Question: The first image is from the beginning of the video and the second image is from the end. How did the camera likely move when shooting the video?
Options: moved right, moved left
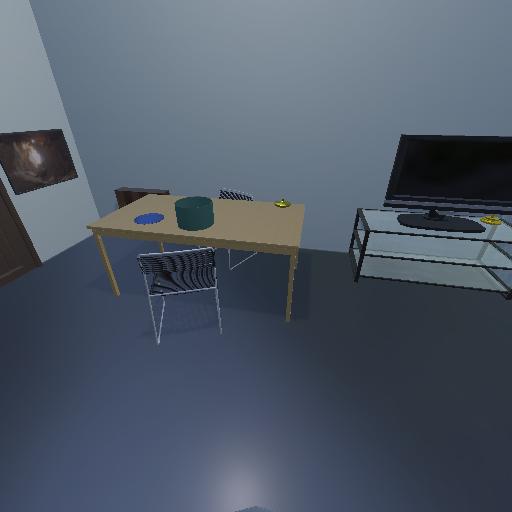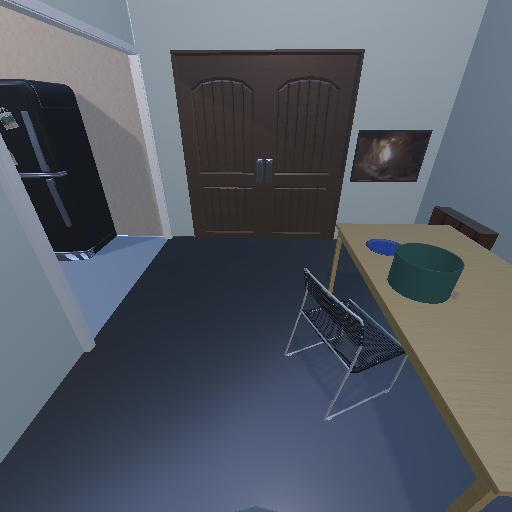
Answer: moved right